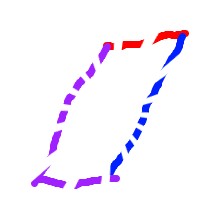
Shape: parallelogram